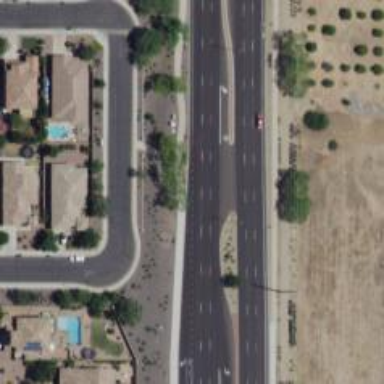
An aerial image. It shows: Secondary link road with asphalt surface.